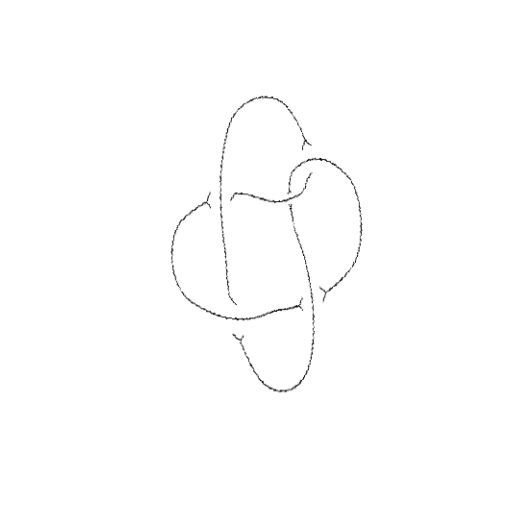
Crossing number: 5